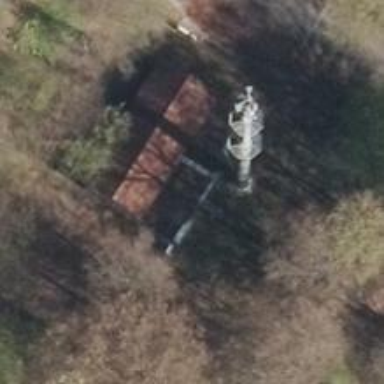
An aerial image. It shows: Man-made mast used for communication purposes.